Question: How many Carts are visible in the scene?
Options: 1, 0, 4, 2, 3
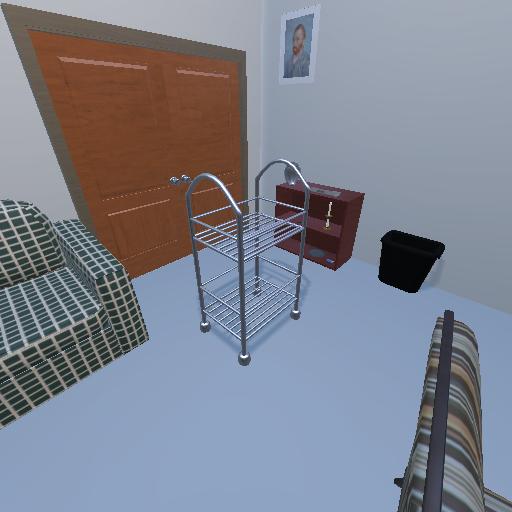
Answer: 1